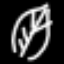
Label: leaf